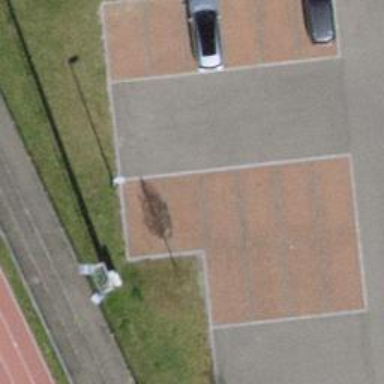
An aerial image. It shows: Parking aisle designated as service road.